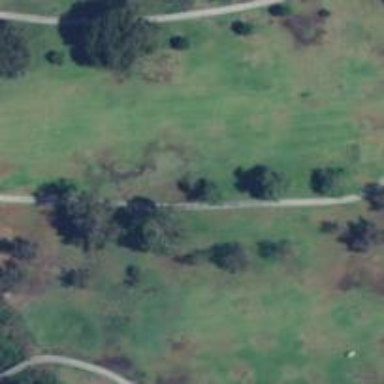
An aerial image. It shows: Path designated for golf carts.